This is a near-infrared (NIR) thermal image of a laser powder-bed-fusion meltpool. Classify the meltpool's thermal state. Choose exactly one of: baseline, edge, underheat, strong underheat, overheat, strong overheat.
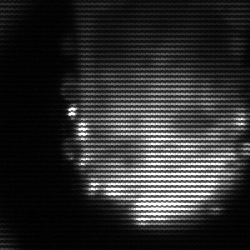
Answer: baseline